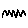
Label: zigzag